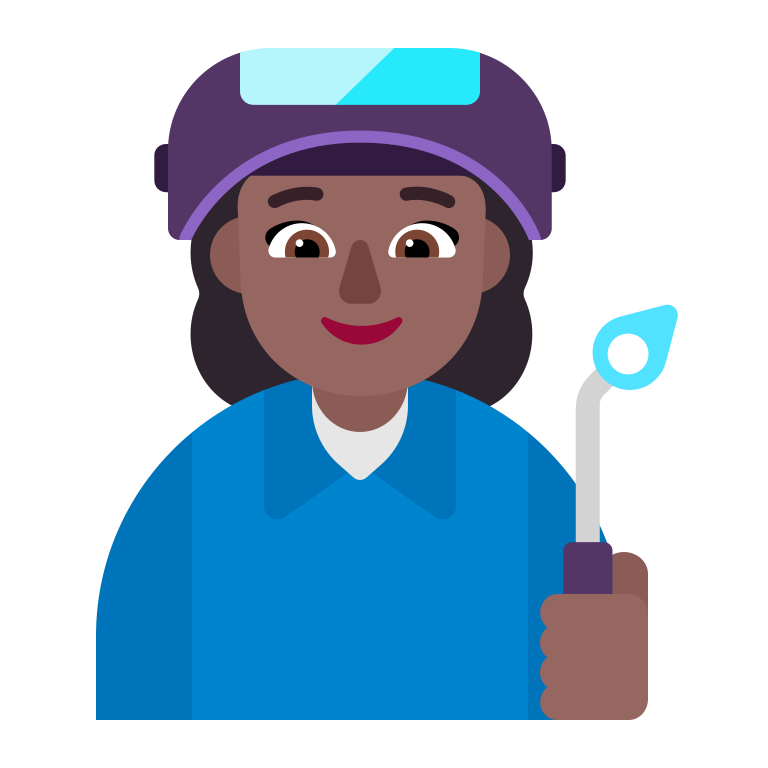
woman factory worker flat  dark